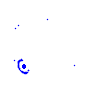
Particle: pion